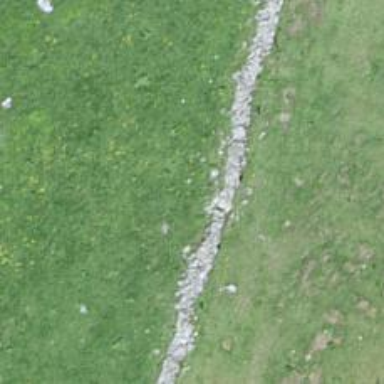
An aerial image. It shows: Wall is shown in the image.